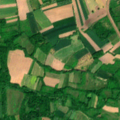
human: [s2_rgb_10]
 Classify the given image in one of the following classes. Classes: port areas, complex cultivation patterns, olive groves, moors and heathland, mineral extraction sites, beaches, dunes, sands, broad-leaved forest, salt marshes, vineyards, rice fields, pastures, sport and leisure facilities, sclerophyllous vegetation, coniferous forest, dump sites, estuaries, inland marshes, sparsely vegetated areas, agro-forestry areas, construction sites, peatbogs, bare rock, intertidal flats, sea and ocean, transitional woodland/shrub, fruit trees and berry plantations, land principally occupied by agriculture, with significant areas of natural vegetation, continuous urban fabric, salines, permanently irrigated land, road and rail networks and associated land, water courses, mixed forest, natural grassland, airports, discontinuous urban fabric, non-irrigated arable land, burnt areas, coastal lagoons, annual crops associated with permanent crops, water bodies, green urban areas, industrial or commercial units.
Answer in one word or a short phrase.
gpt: non-irrigated arable land, complex cultivation patterns, land principally occupied by agriculture, with significant areas of natural vegetation, broad-leaved forest